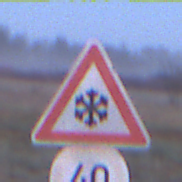
Verkehrszeichen: SchneeOderEisglaette
Zusatzzeichen unten: Geschwindigkeit40
Umgebung: Outdoor, Nature
Tageszeit: SunriseSunset
Wetter: Clear
Licht: Natural
Jahreszeit: NotSpecified
Kontrast: LowContrast